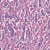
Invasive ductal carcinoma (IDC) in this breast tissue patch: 1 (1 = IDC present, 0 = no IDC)